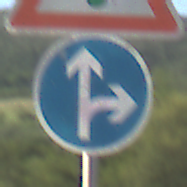
Verkehrszeichen: VorgeschriebeneFahrtrichtungGeradeausOderRechts
Zusatzzeichen oben: Lichtzeichenanlage
Umgebung: Outdoor, RoadRail
Tageszeit: MorningAfternoon
Wetter: PartlyCloudy
Licht: Natural
Jahreszeit: NotSpecified
Kontrast: HighContrast